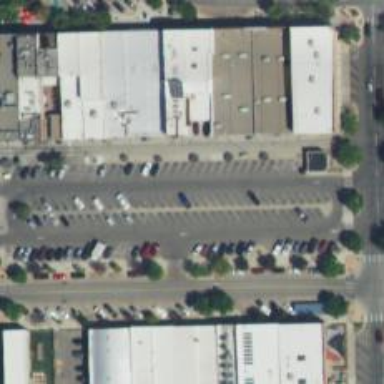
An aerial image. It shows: Parking space is available.